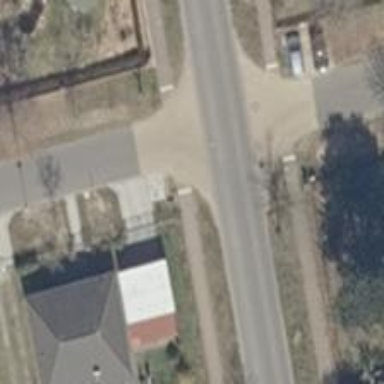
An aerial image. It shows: Road with "give way" sign.